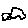
Label: car